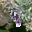
Label: 9